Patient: sex F, age 35
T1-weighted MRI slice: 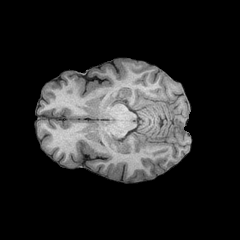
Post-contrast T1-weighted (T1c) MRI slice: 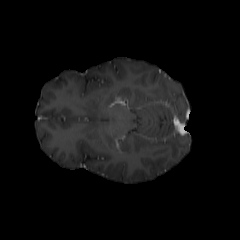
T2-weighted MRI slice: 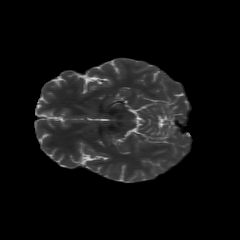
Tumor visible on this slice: no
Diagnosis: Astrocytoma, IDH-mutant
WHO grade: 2